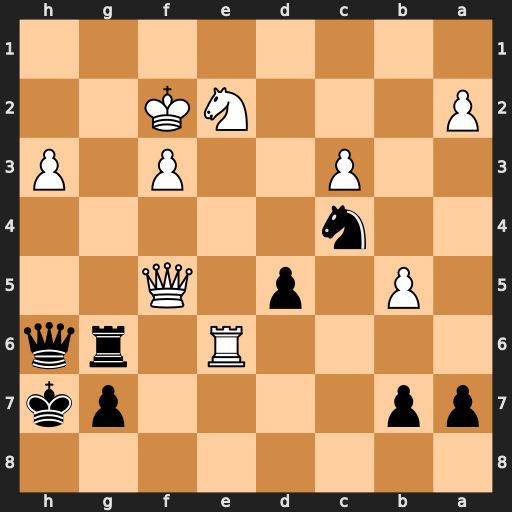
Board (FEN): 8/pp4pk/4R1rq/1P1p1Q2/2n5/2P2P1P/P3NK2/8
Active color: b
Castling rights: -
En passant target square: -
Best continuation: Qh4+ Ng3 Qxg3+